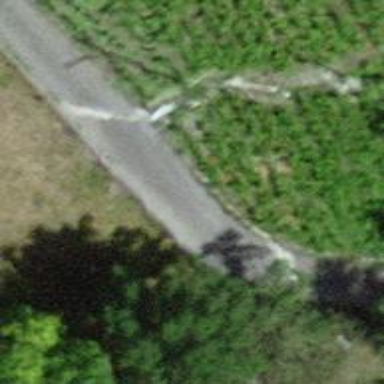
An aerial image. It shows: Service road with grade1 pebblestone surface.